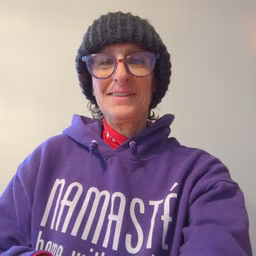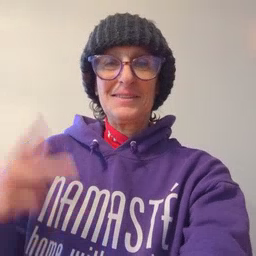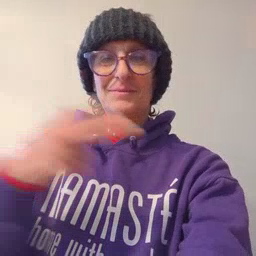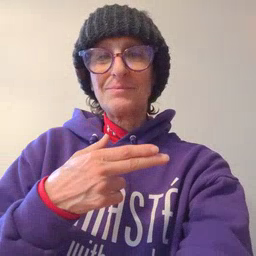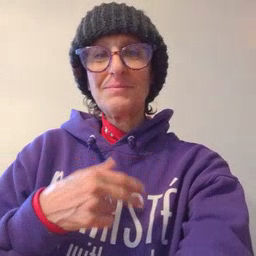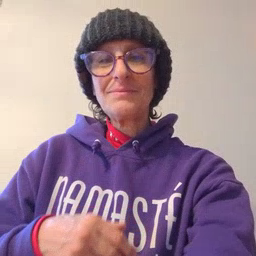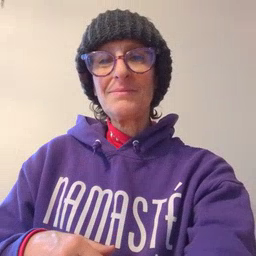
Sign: cut